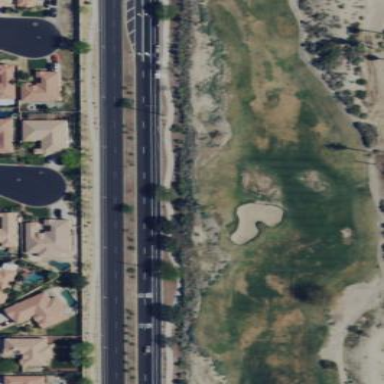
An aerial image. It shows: Area of rough grass used for golf.